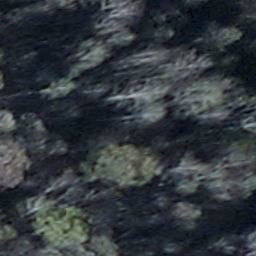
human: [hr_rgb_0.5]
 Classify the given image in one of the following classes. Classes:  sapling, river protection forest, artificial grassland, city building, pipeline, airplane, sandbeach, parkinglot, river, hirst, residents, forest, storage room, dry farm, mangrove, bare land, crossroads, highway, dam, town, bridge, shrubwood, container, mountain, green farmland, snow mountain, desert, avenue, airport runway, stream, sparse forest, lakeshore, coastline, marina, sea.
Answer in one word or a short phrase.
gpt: shrubwood